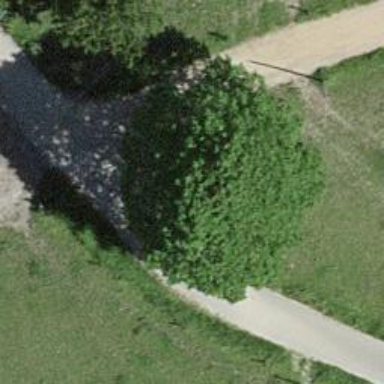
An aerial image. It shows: Bench.